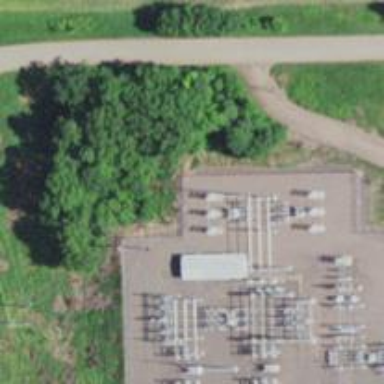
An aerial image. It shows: Switch for power supply.